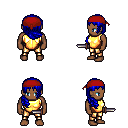
a pixel art fantasy rpg character, male body template, human, dark skin, gold chest armor, gold greaves, blue right-swept hairstyle, red bandana, dagger, four views (front, back, left, right), 2x2 character sprite sheet, small pixel art, hard edges, no anti-aliasing